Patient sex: M
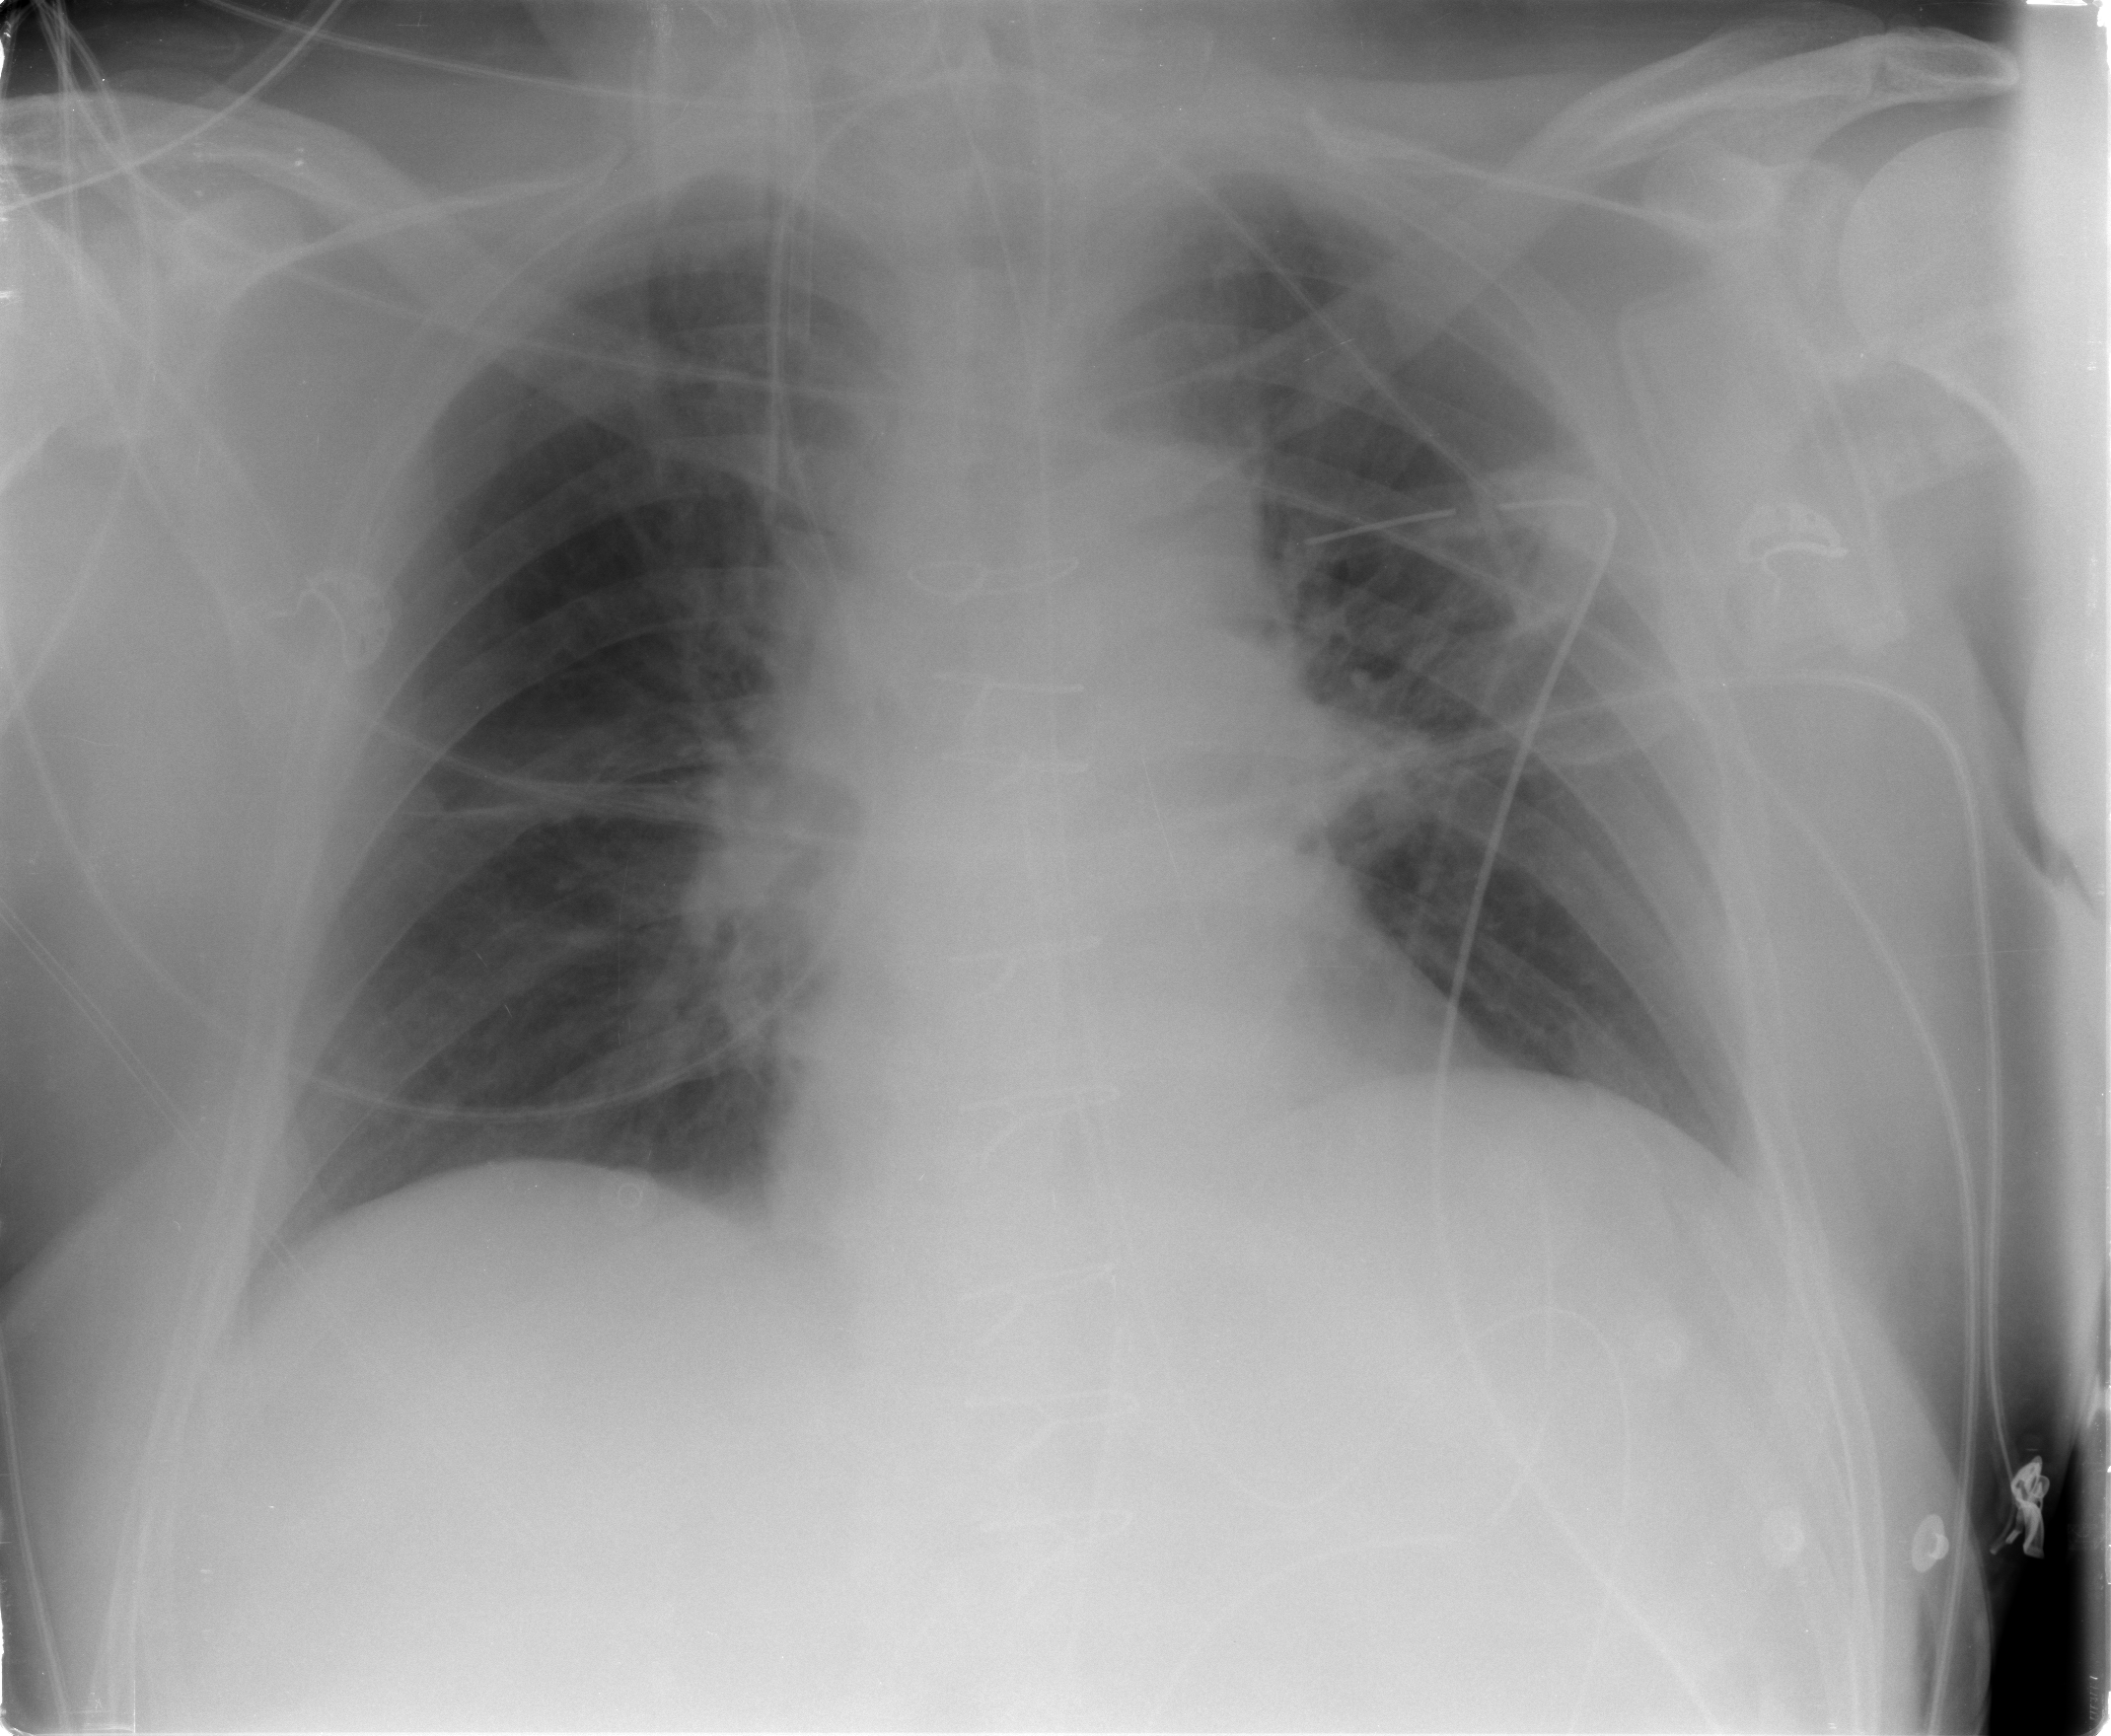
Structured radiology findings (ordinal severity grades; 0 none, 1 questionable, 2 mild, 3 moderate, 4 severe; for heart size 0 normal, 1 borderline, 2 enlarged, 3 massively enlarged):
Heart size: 0
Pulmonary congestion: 2
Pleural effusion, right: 1
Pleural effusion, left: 1
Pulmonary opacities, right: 0
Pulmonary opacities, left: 0
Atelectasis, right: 0
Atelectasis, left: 2